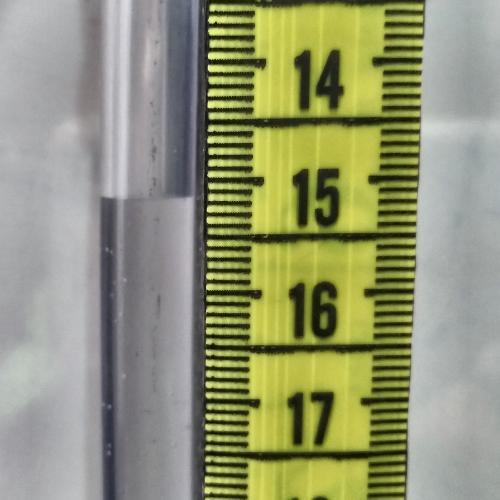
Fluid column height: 15.2 cm